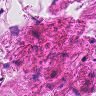
Metastatic tissue present: no